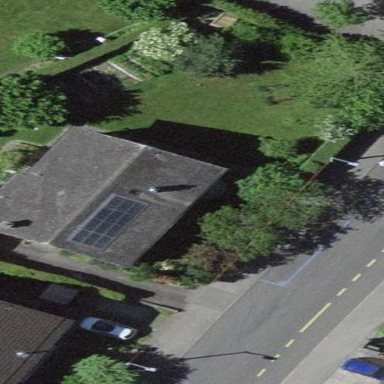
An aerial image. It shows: Semidetached house with gabled roof.